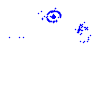
Particle: kaon